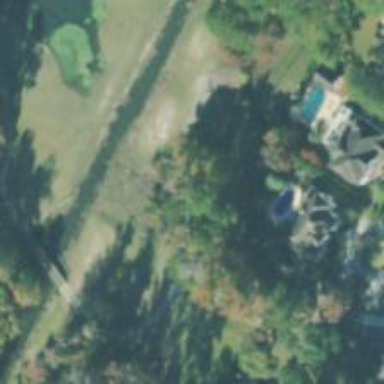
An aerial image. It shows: Golf cartpath that is also road path.